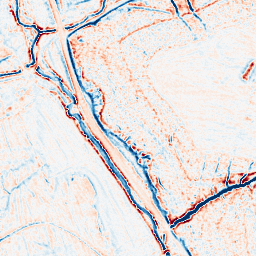
Category: edge_preserving
Decomposition family: bilateral
Decomposition parameters: d: 9
sigma_color: 25
sigma_space: 150
Upsampling method: cubic_mitchell
Upsampling parameters: scale: 8
Upsampling scale: 8